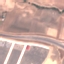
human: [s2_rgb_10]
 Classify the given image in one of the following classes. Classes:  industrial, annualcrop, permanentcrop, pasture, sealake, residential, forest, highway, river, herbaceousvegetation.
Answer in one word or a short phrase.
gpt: Highway